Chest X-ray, AP view. Patient: 48 years old, sex M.
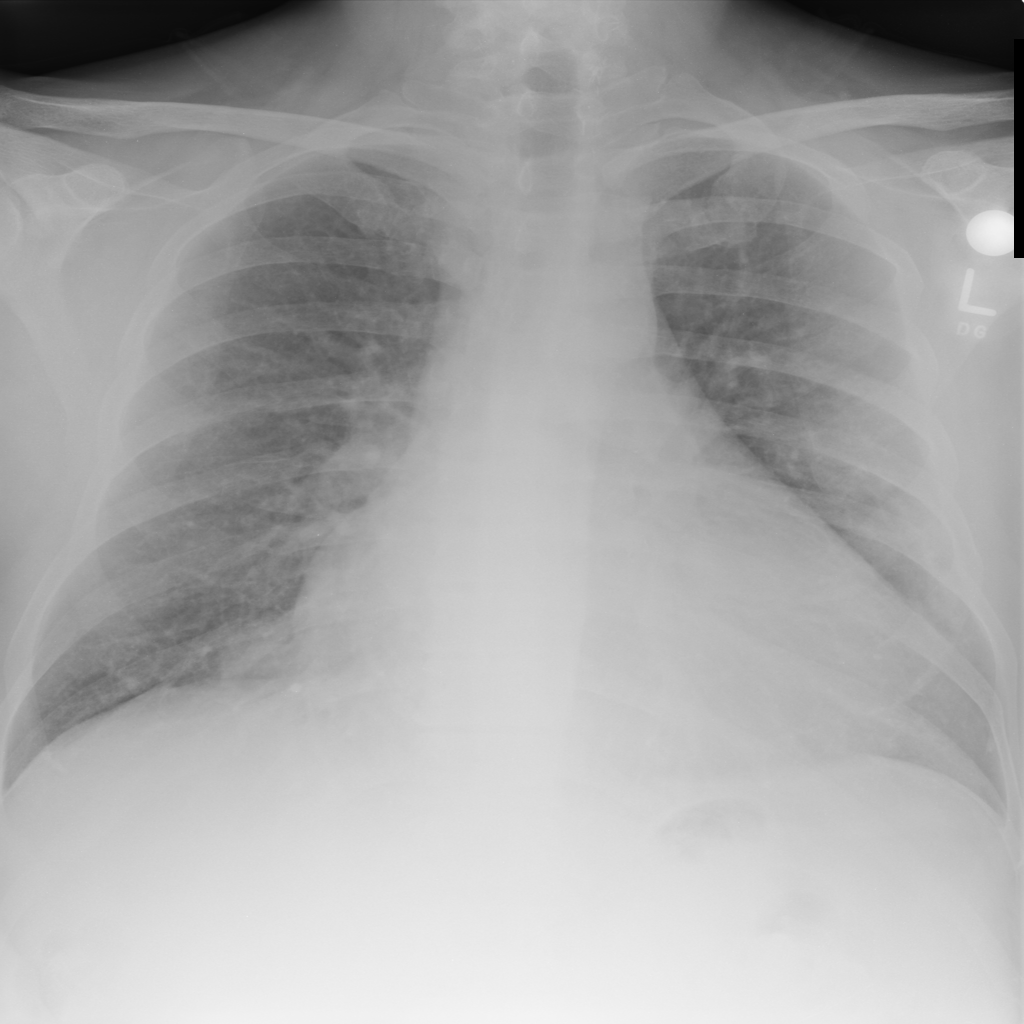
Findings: No Finding